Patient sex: F
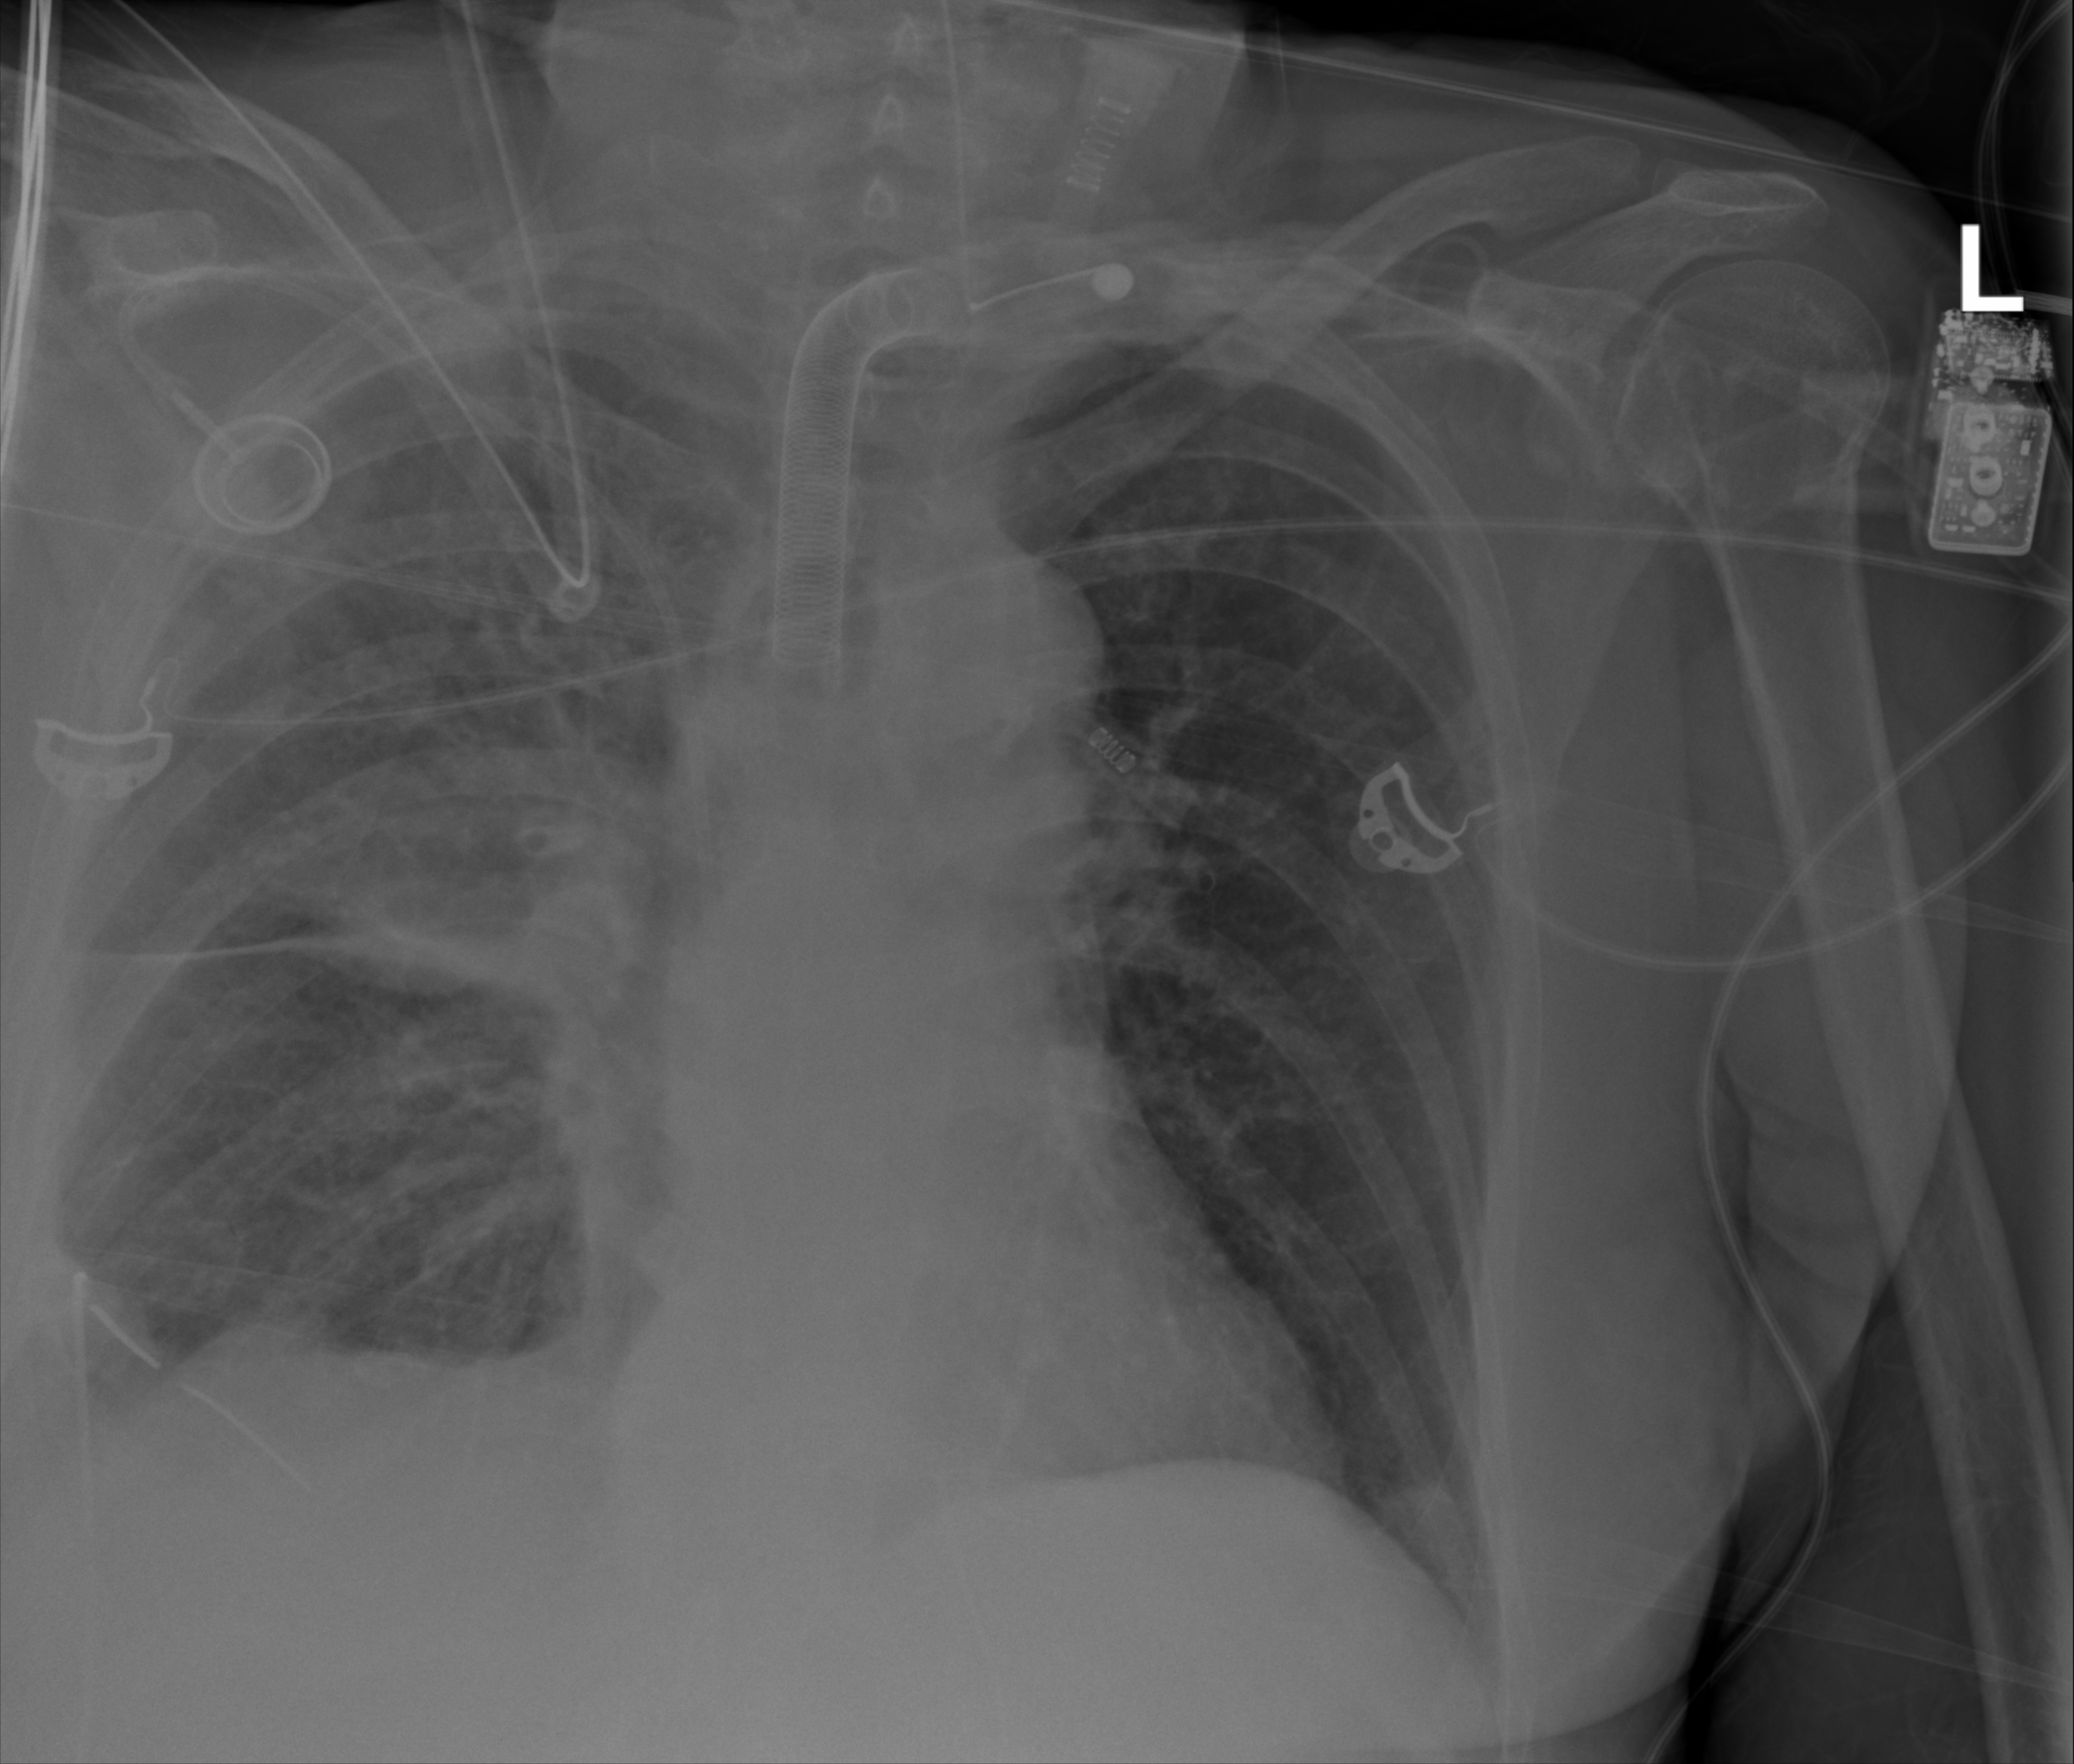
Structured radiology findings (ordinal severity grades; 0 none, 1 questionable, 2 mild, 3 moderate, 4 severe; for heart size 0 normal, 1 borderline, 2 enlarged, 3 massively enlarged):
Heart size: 0
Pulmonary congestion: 0
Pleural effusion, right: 3
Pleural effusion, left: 2
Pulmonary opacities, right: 2
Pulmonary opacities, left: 0
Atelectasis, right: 3
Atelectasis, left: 0